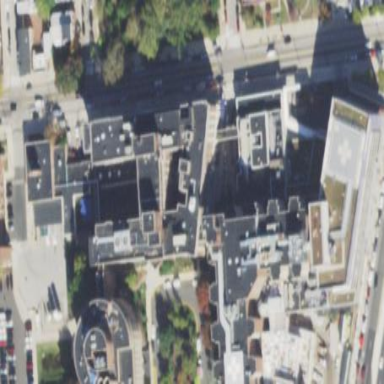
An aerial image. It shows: Hospital building.